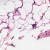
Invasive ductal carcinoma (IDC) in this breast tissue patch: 0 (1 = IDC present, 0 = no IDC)